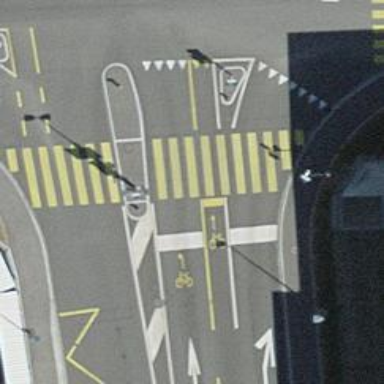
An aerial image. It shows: Crossing with traffic signals and yellow zebra markings.